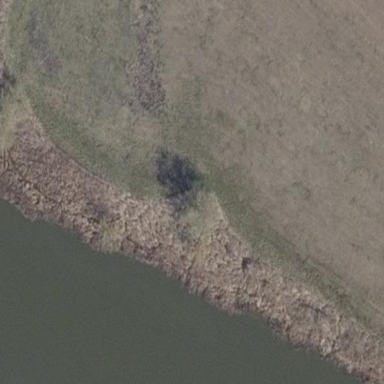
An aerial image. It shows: Wetland area characterized by wet meadow.